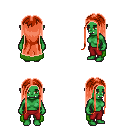
a pixel art fantasy rpg character, female body template, orc, green skin, green cape, red pants, red extra-long hairstyle, four views (front, back, left, right), 2x2 character sprite sheet, small pixel art, hard edges, no anti-aliasing